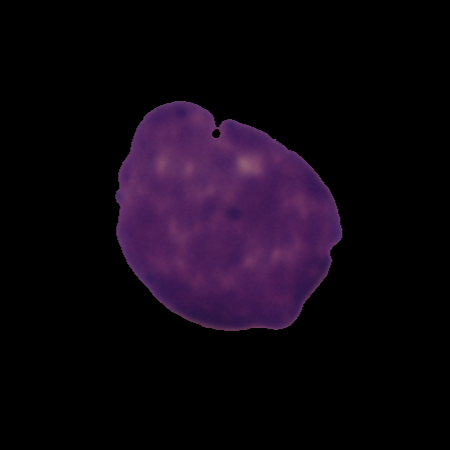
Label: cancer